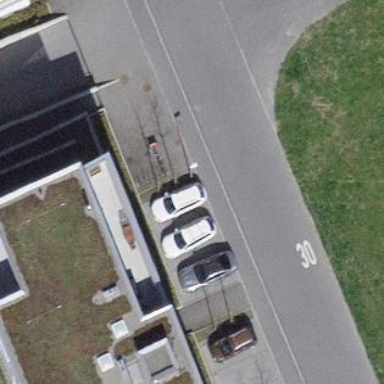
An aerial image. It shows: Street side parking area.